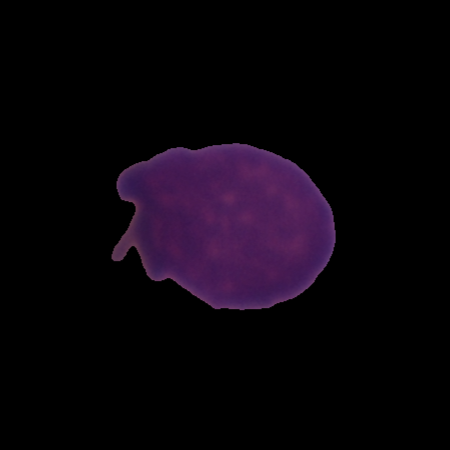
Label: healthy